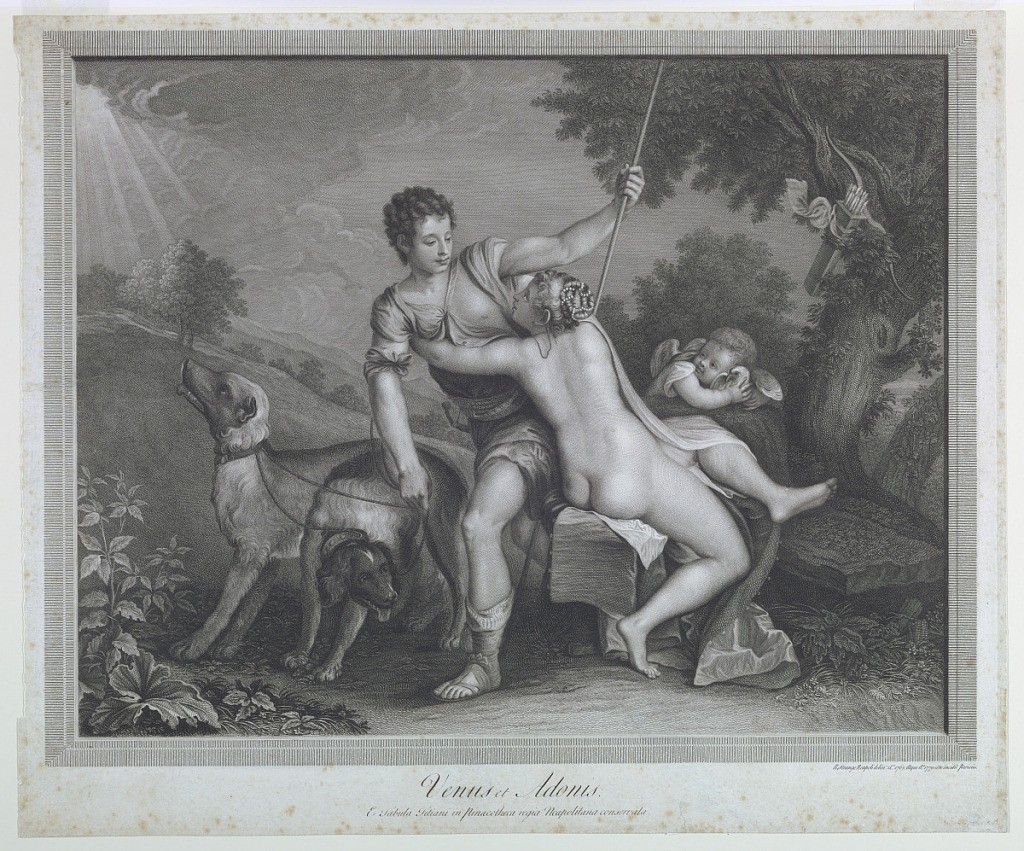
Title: Venus and Adonis (after Titian)
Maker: Robert Strange, Scottish, 1721 - 1792
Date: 1779
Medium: In a landscape, nude Venus throws her arms about Adonis who is about to depart with his hunting dogs. At the right, Cupid looks on.
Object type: Print
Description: Horizontal rectangle. In a landscape, nude Venus throws her arms about Adonis who is about to depart with his hunting dogs. At the right, Cupid looks on.